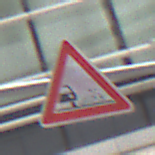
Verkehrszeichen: SplittSchotter
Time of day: Midday
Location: Outdoor (Urban)
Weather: Overcast
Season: NotSpecified
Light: Natural